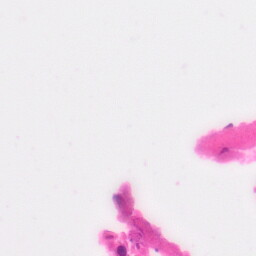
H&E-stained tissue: Colon